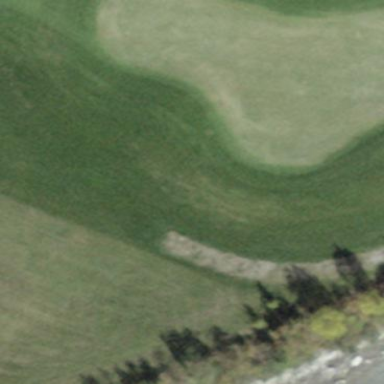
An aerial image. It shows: Picturesque green golfing area with grass land use.